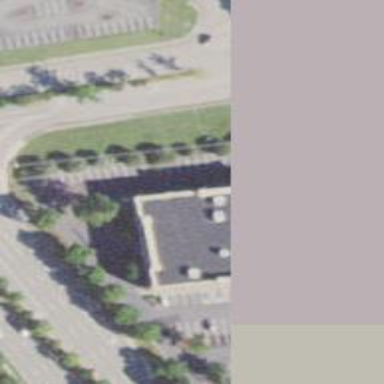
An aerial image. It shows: Building.